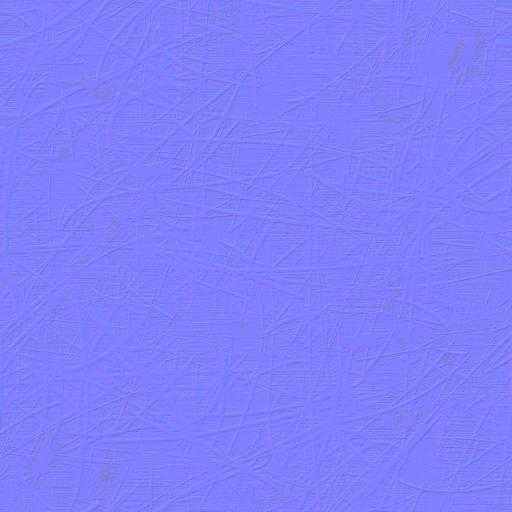
green metal paint painted